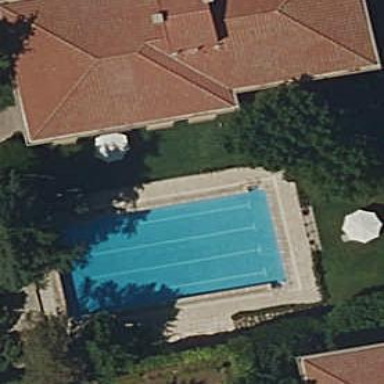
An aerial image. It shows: Swimming pool located in leisure land.